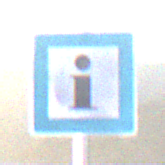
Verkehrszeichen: Informationsstelle
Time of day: SunriseSunset
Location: Outdoor (Nature)
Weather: Clear
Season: NotSpecified
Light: Natural